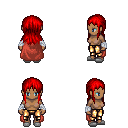
a pixel art fantasy rpg character, female body template, human, dark skin, maroon cape, gold greaves, red unkempt hairstyle, white cloth bandages, white slippers, four views (front, back, left, right), 2x2 character sprite sheet, small pixel art, hard edges, no anti-aliasing